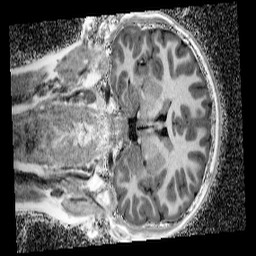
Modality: UNIT1_denoised
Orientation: coronal
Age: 10
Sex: male
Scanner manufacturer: siemens
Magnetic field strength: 3 T
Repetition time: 4 s
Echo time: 0.00299 s